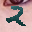
Label: 2